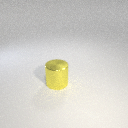
large yellow metal cylinder